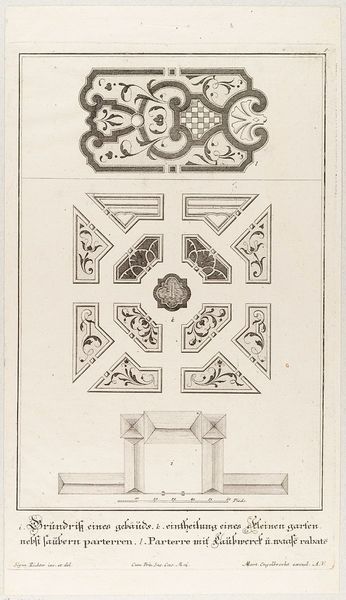
Titel: Blumenbeete und Grundriss eines Gebäudes
Künstler: Martin Engelbrecht
Standort: Hamburg
Institution: Museum für Kunst und Gewerbe Hamburg
Schlagwörter: flügel, blumen, gebäude, park, architektur, barock, büsche, pflanzen, renaissance, garten, springbrunnen, papier, grafik, graphik, ornamente, fotografie, photographie, druckgraphik, druckgrafik, schwarz weiß, radierung, stich, seite, beschriftung, entwurf, geometrisch, residenz, blumenbeet, plan, fontaine, kupferstich, orangerie, geometrie, beschreibung, grundriss, maßstab, sommerresidenz, parks, reproduktionen, barockzeit, barockzeitalter, druckerzeugnisse, gebäudes, gärten, ornamentstich, vorlageblätter, gartenlabyrinth, masstaab